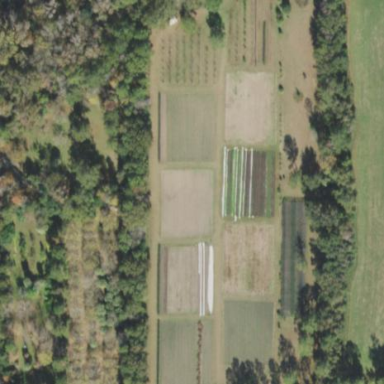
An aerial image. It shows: Plant nursery with trees.